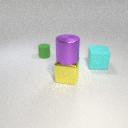
small green rubber cylinder to the left of large cyan rubber cube